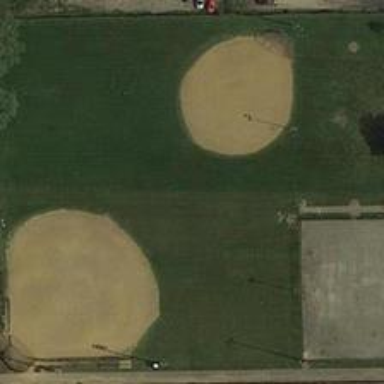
The square lawn contains two baseball fields and a small gray building, with some cars parked nearby .